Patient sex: F
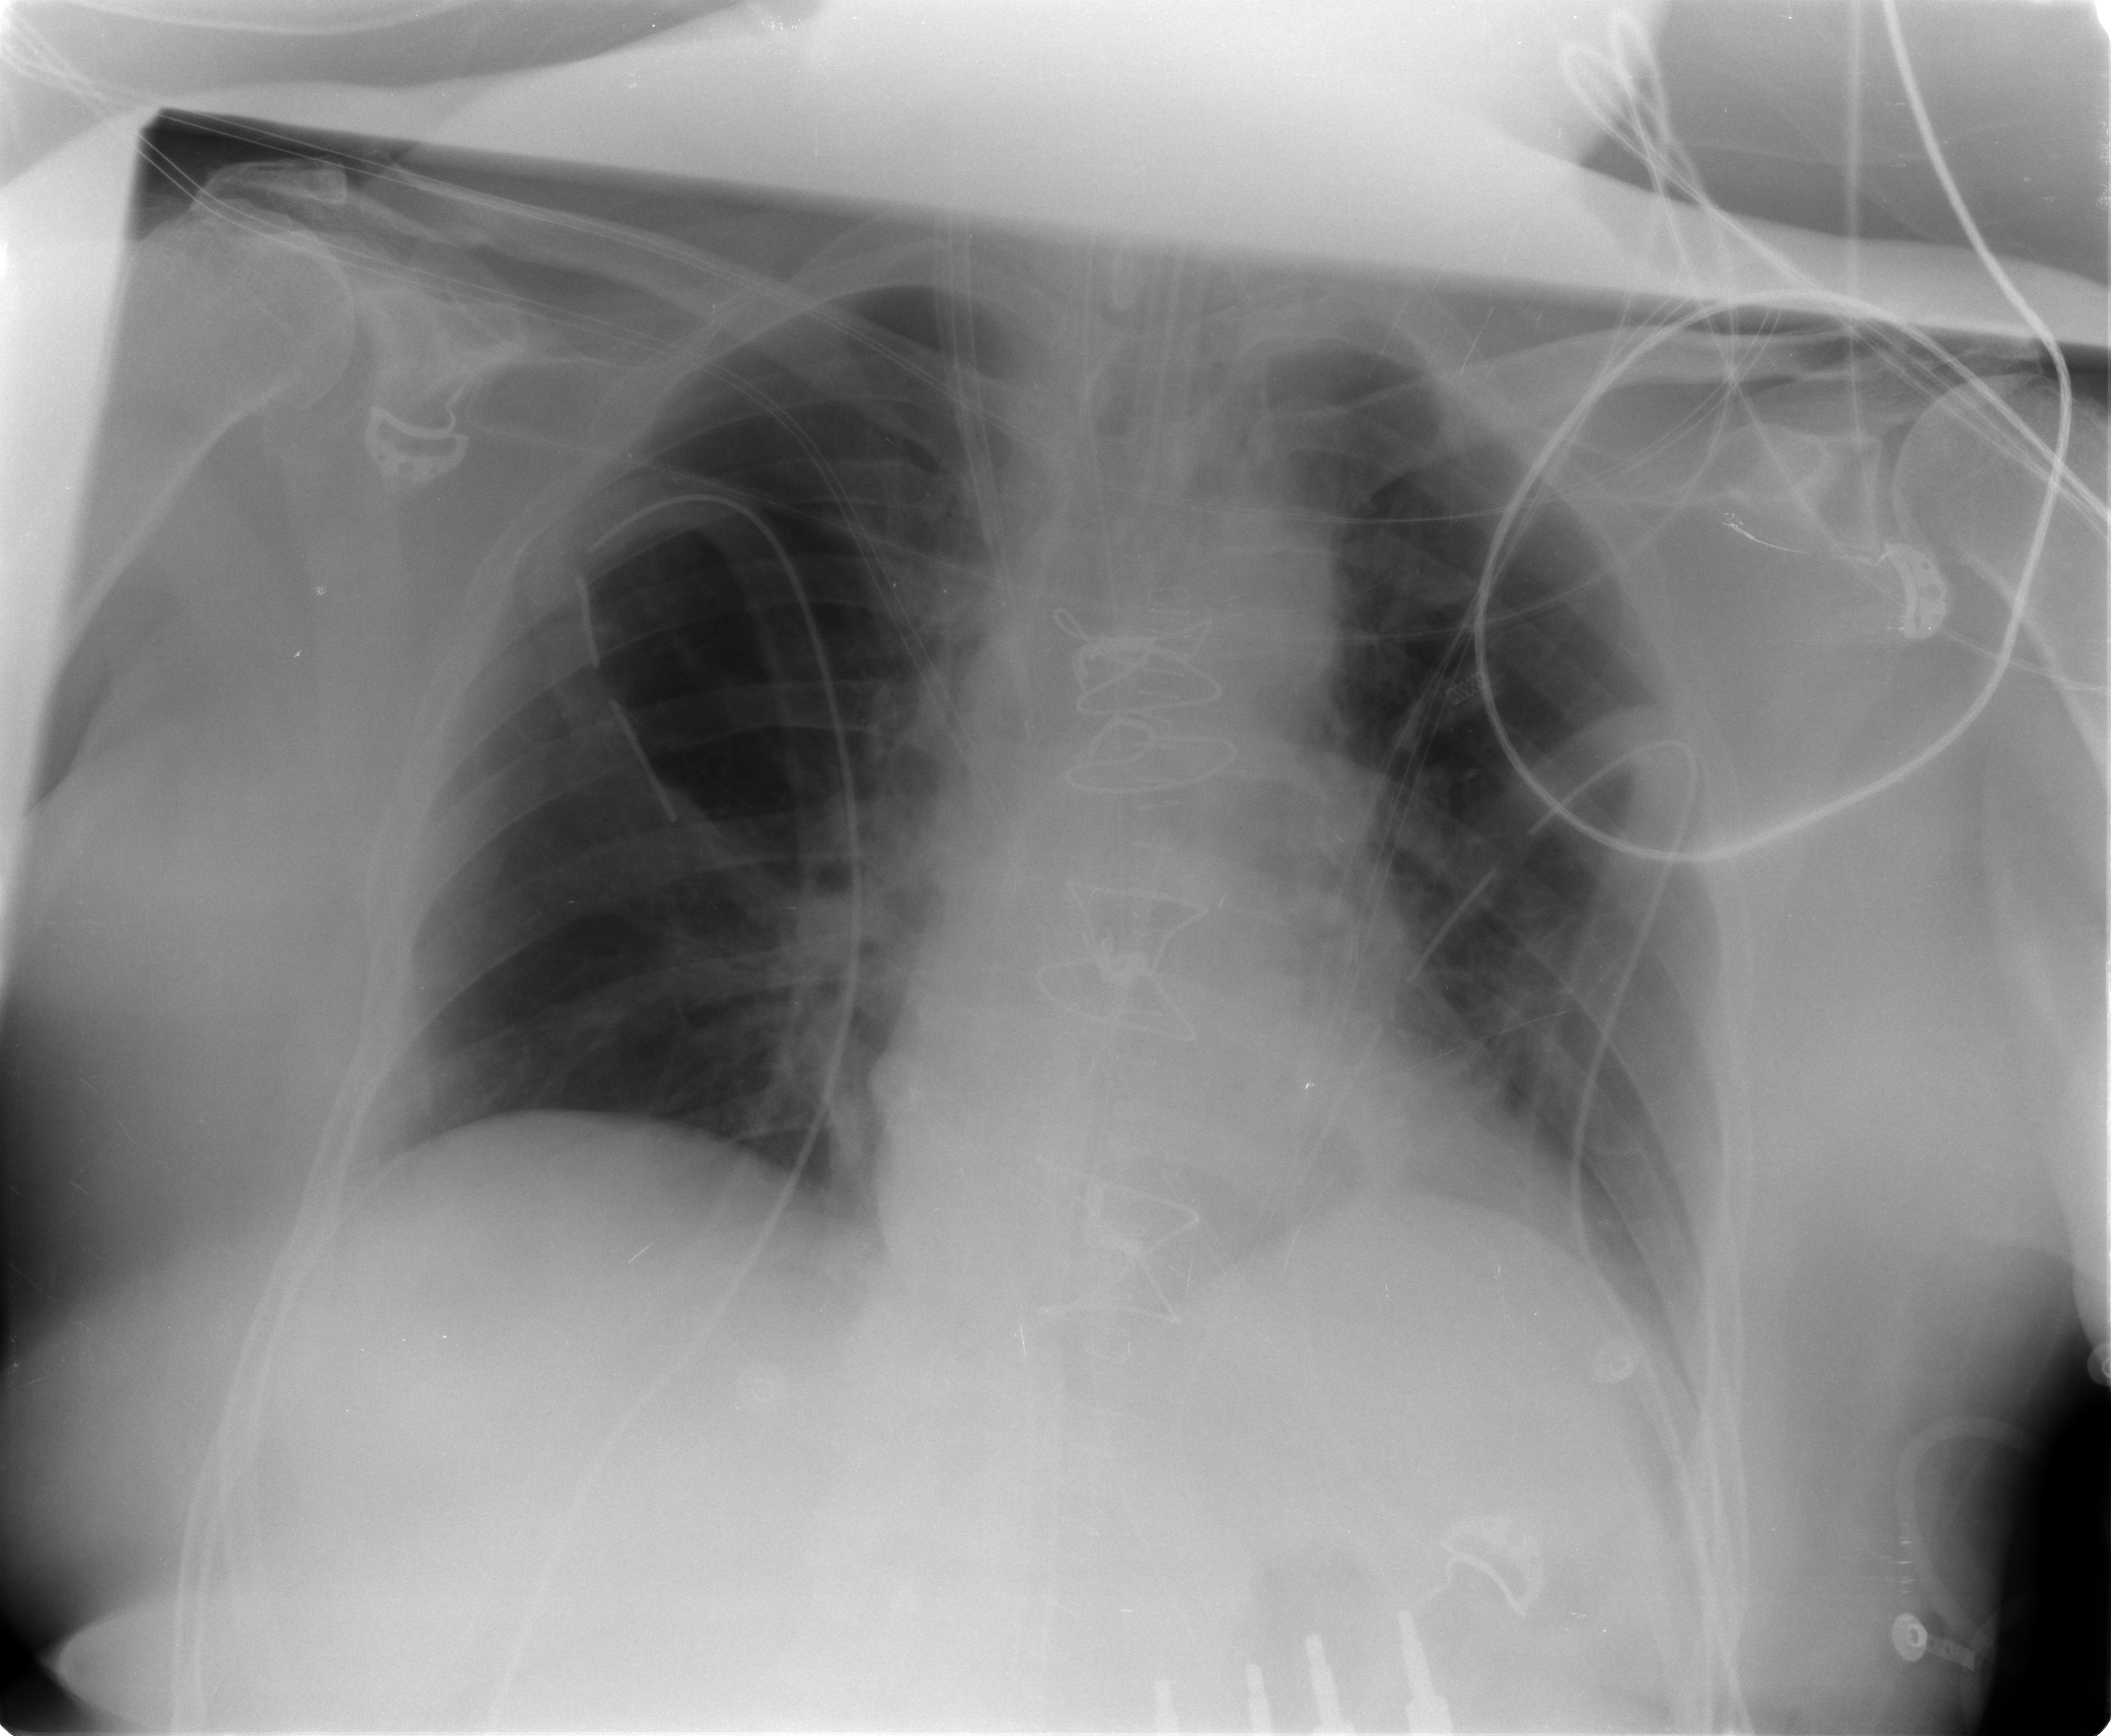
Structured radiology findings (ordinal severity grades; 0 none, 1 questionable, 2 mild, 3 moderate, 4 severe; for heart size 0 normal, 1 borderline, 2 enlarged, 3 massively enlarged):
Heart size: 0
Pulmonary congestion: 0
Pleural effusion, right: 2
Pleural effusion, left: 2
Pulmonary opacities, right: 0
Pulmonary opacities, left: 0
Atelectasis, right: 2
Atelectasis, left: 2